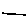
Label: line